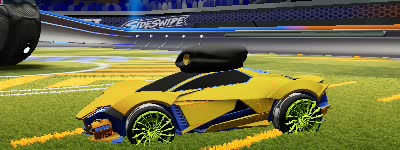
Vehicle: werewolf